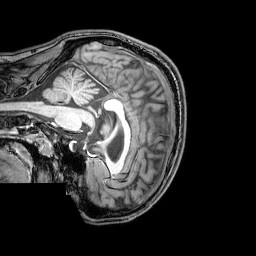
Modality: T1w
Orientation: sagittal
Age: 21
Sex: male
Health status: healthy
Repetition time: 0.081 s
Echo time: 0.037 s